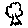
Label: tree